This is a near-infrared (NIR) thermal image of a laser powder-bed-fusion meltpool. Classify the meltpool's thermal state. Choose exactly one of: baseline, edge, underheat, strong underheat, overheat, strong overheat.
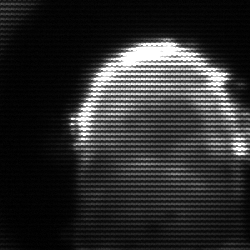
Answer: baseline